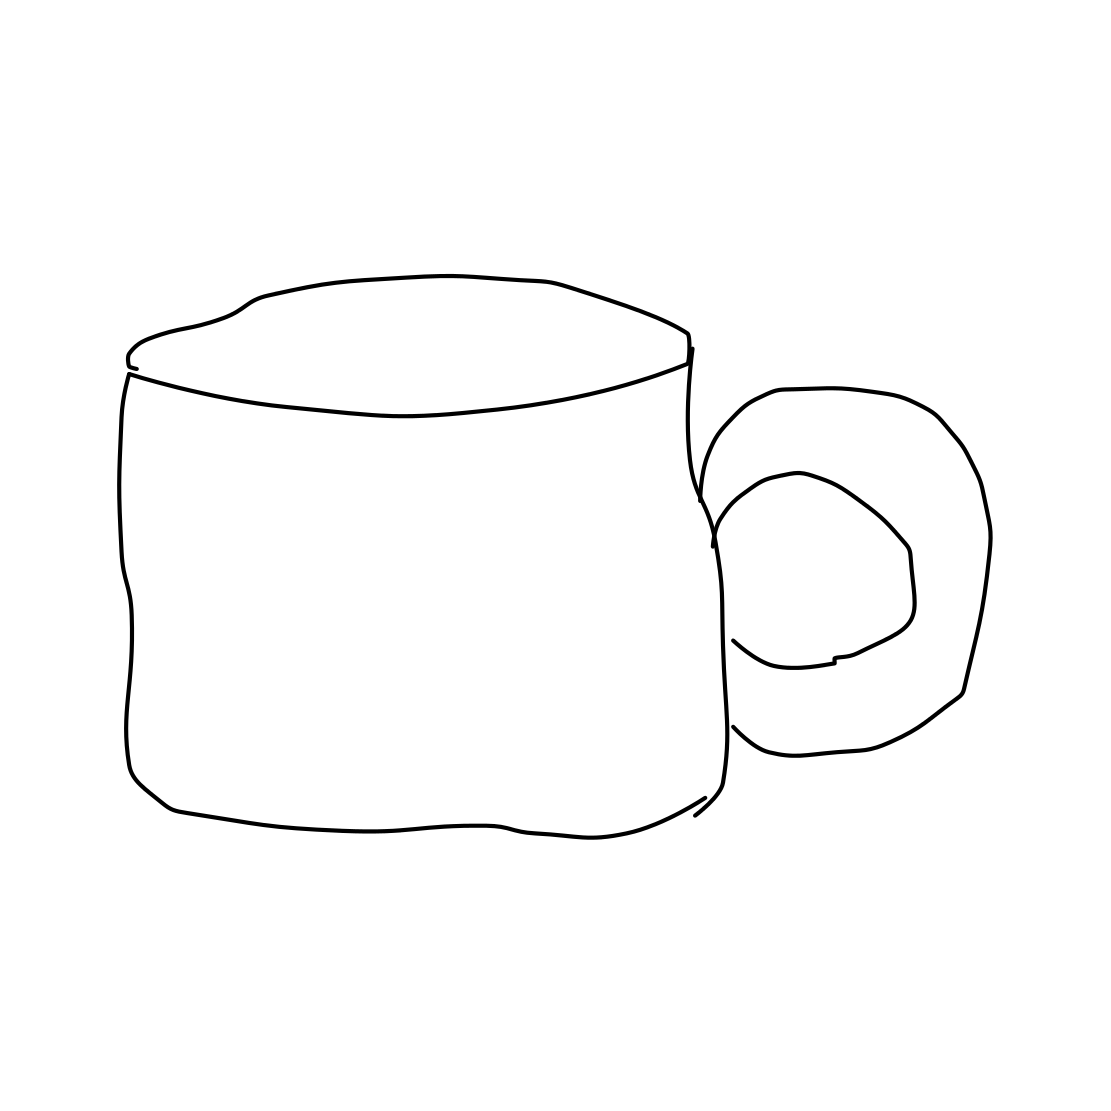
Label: mug